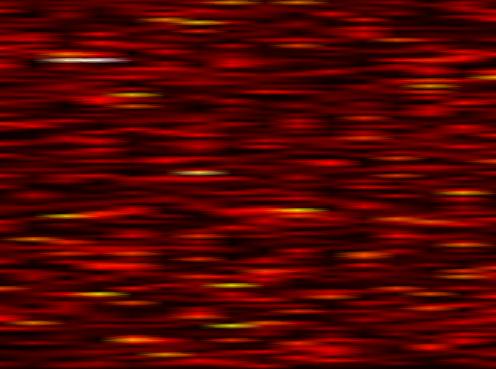
Label: WOLA